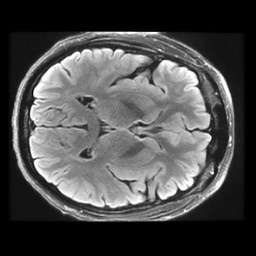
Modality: FLAIR
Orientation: axial
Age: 21
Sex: female
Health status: healthy
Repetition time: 12 s
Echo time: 0.09782 s